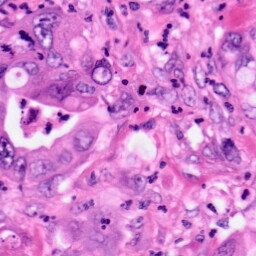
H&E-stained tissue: Pancreatic